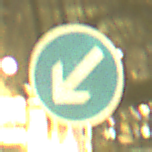
Verkehrszeichen: VorgeschriebeneVorbeifahrtLinks
Umgebung: Outdoor, Urban
Tageszeit: Night
Wetter: Overcast
Licht: Artificial
Jahreszeit: NotSpecified
Kontrast: MediumContrast